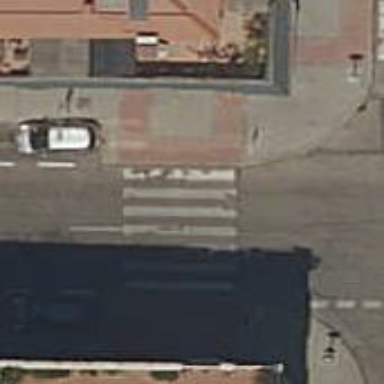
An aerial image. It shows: Zebra crossing on the road.